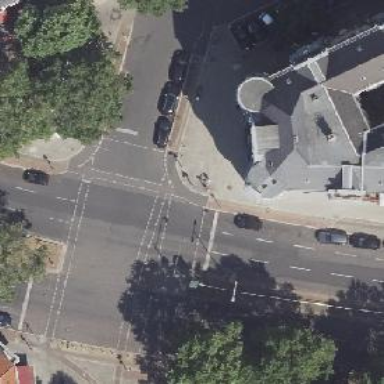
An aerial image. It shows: Crossing with traffic signals.